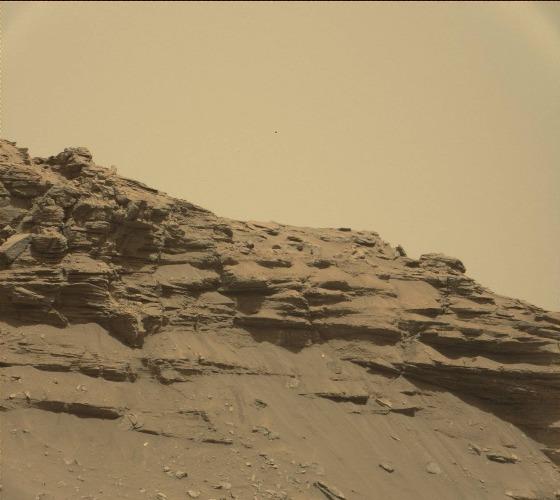
Terrain classes present: Bedrock, Gravel / Sand / Soil, Rock, Shadow, Sky / Distant Mountains